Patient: sex M, age 30
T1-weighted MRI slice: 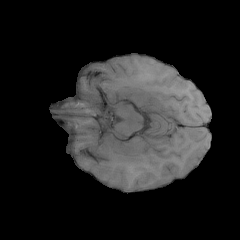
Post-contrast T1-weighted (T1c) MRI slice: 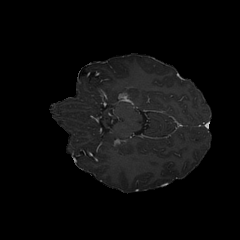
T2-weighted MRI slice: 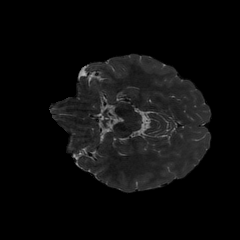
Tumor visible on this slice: no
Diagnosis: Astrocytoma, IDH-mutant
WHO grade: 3